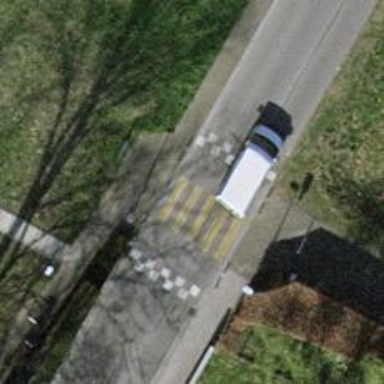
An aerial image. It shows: Zebra crossing on the road.